Question: I have this code for read data from Firebase with condition, but I need multiple condition. I need one more condition for read. I don't know how to do it, I founded it isn't supported, but I need it. Can me help anyone how to do it?
'''
ref?.queryOrdered(byChild: "project").queryEqual(toValue: "inbox").observe(.value, with: { (snapshot:FIRDataSnapshot) in
var newTasks = [Task]()
for sweet in snapshot.children {
let sweetObject = Task(snapshot: sweet as! FIRDataSnapshot)
newSweets.append(sweetObject)
}
self.tasks = newTasks
self.tableView.reloadData()
}) { (error:Error) -> Void in
print(error.localizedDescription)
}
'''
Data in firebase:

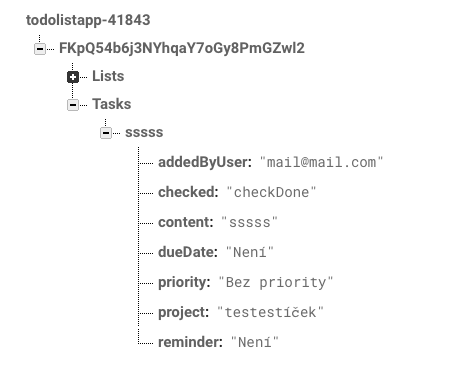
Answer: This is not possible. You will either have to
>
or
>
or
>
All these quotes come from this excellent answer over here at <URL> question.
Hope this helps.